Question: What is the reading of the measurement in the image?
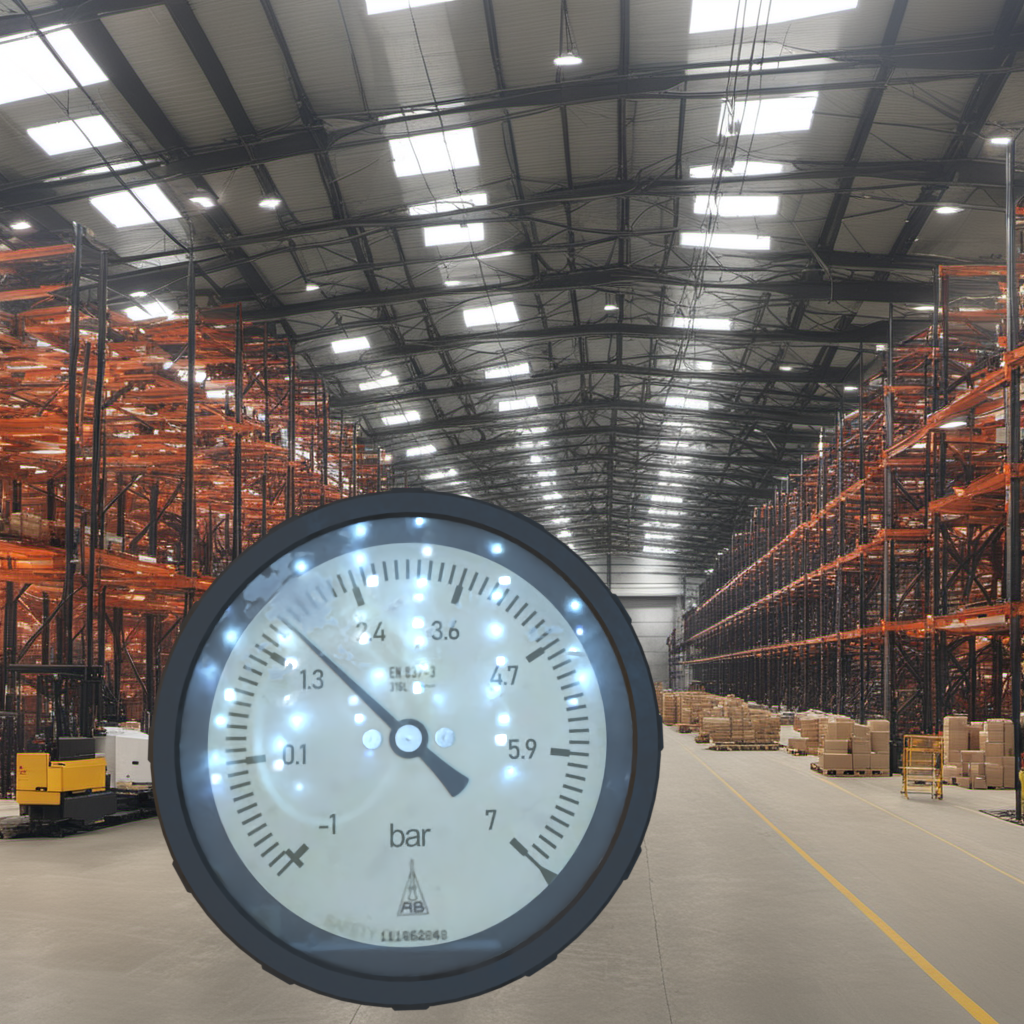
Answer: The result is 1.64
Question: What is the range of the measurement shown in the image?
Answer: The range is from -1 to 7
Question: What is the minimum and maximum value range of this measurement?
Answer: The minimum value is -1 and the maximum value is 7